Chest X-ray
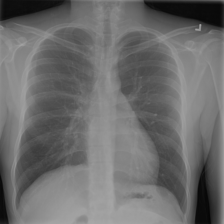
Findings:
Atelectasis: negative
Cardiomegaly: negative
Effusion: negative
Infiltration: negative
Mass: negative
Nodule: negative
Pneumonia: negative
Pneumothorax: negative
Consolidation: negative
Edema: negative
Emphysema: negative
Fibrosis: negative
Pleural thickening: negative
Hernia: negative